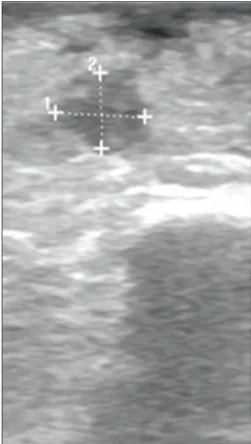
Course of a subcutaneous melanoma metastasis under combination of MEK inhibitor and T-VEC in case 1. April 2018.
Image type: radiology (ultrasound)